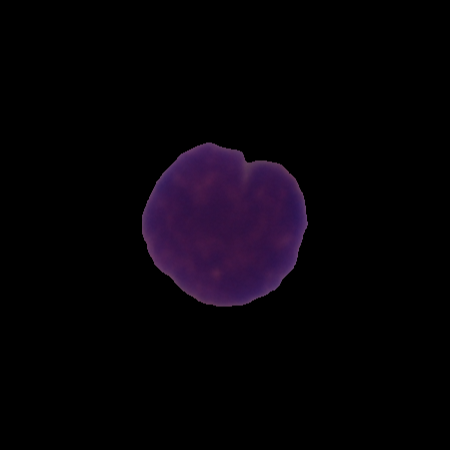
Label: healthy